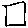
Label: square